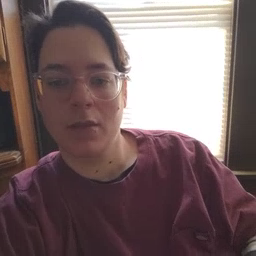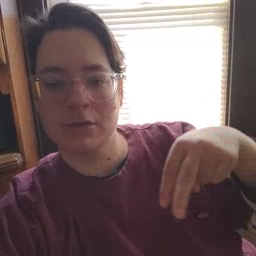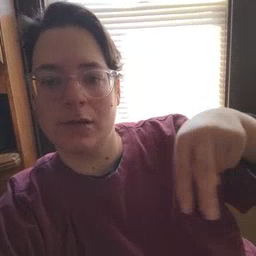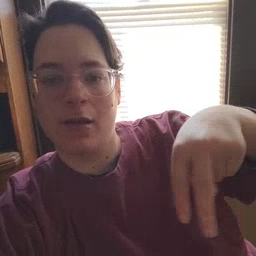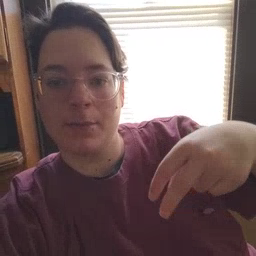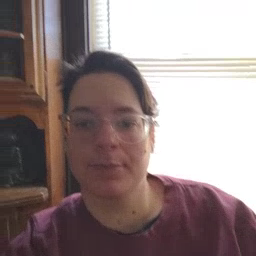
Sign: dance